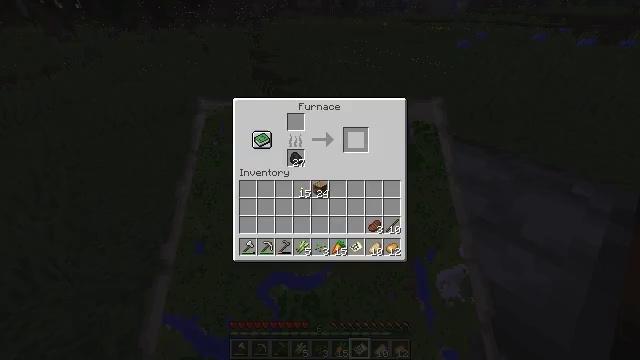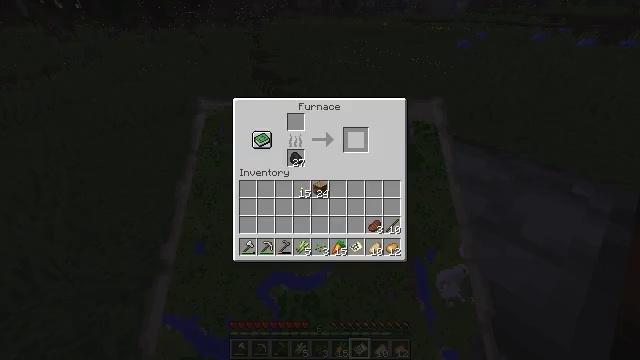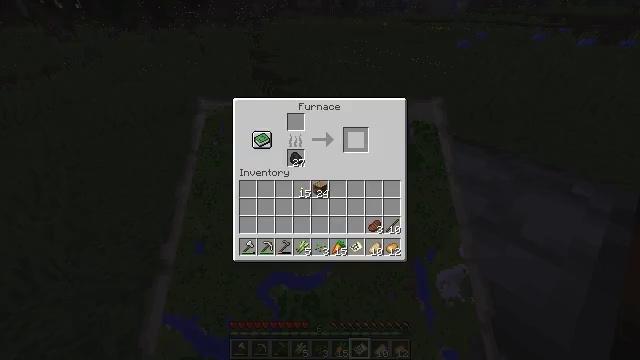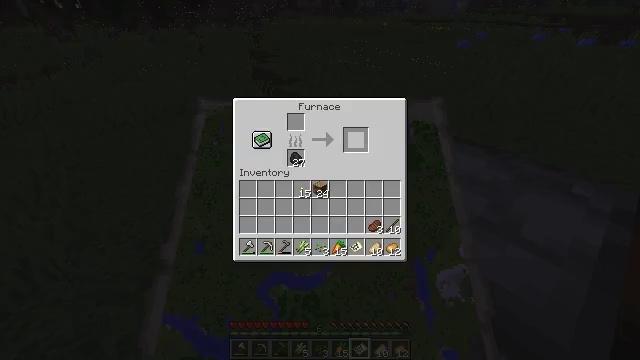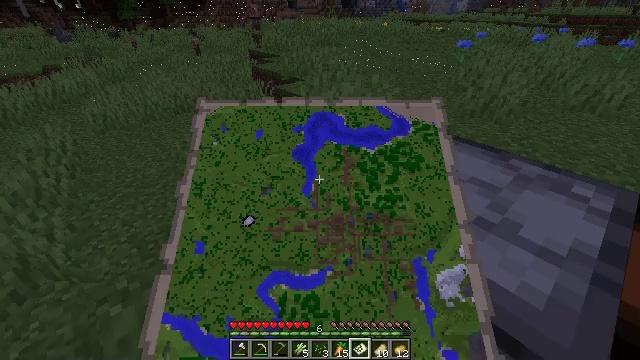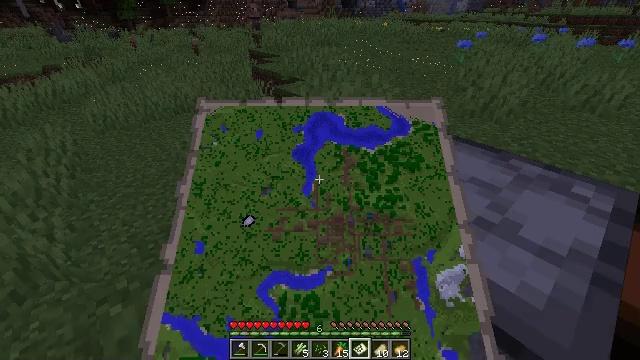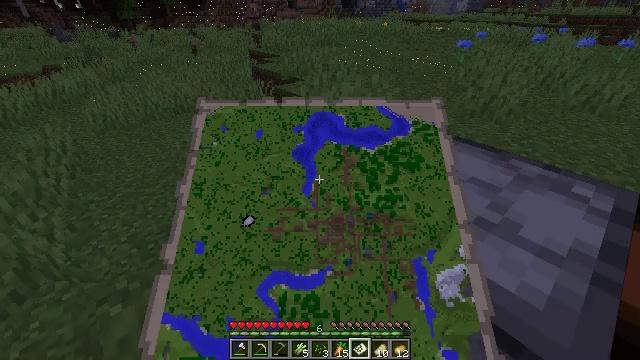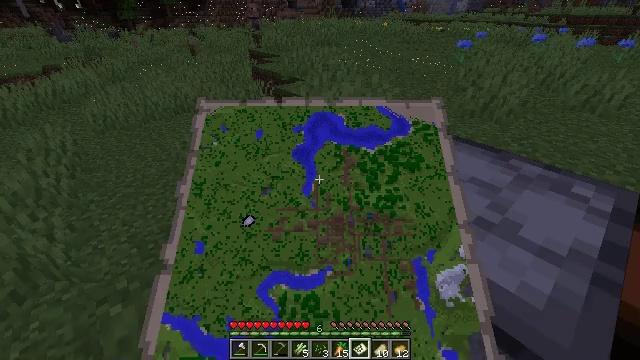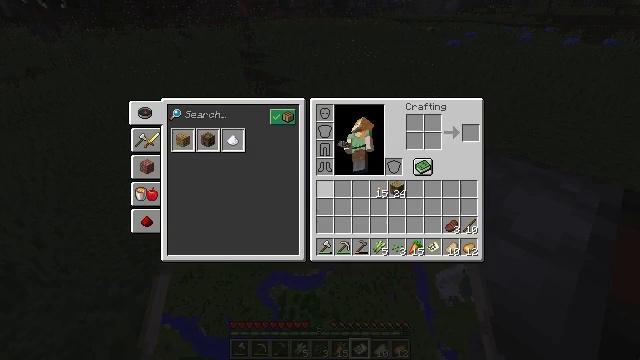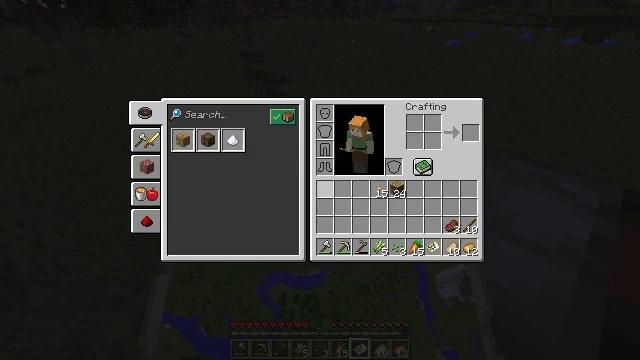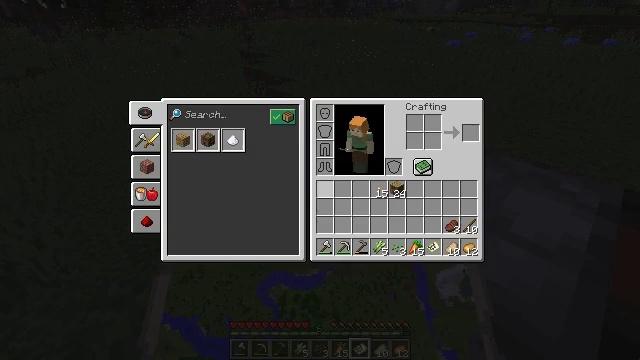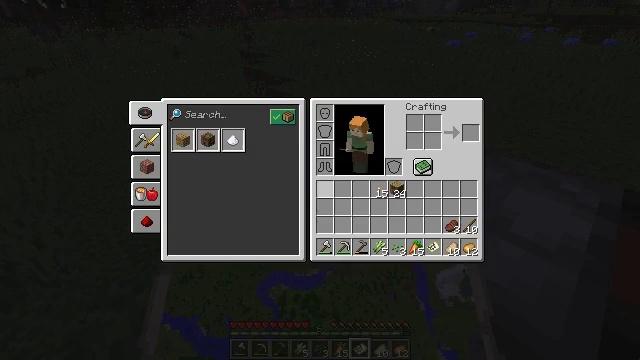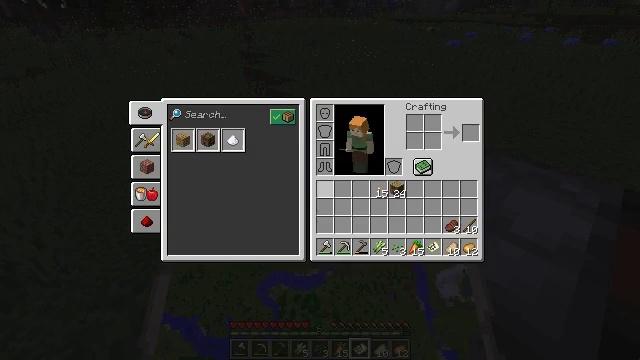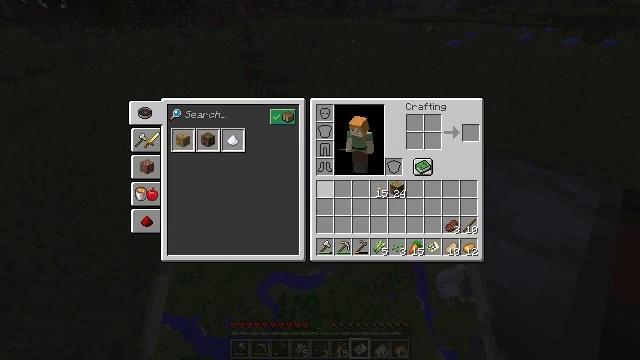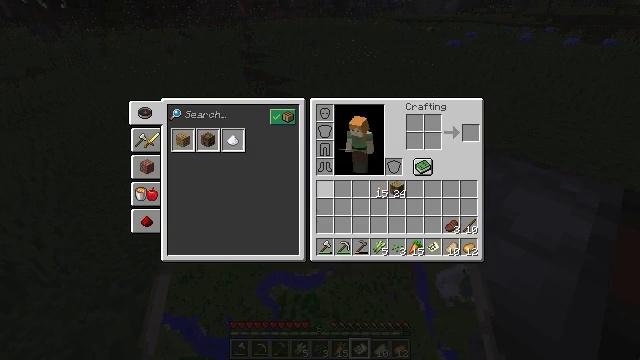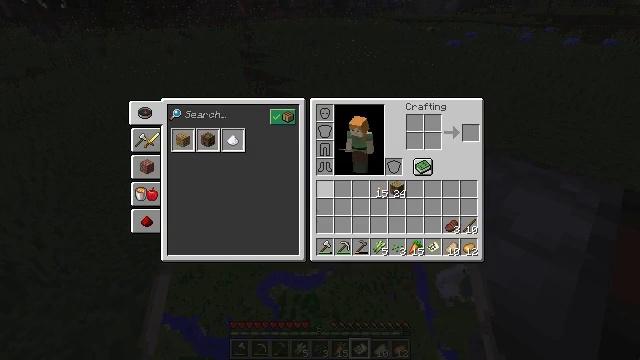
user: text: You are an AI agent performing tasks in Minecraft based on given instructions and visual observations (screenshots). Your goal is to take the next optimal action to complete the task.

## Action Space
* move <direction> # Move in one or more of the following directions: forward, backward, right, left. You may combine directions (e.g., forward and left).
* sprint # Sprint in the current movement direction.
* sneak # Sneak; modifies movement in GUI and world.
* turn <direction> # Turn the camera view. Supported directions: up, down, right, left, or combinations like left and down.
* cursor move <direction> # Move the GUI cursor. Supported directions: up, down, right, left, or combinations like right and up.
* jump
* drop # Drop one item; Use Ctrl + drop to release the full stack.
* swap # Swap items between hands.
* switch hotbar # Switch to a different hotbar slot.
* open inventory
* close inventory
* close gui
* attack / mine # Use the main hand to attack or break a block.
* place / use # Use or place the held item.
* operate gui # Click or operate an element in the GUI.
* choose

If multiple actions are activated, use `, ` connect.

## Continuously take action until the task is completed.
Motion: motion action
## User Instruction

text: Combine ingredients to craft wheat.
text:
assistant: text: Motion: sneak, open gui
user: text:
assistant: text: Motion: sneak
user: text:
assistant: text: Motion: no_op
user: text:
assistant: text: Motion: no_op
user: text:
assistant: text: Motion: close gui
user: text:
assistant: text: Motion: no_op
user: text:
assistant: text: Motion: no_op
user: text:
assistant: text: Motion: turn right, open inventory
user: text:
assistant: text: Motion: open inventory
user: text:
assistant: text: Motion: open inventory
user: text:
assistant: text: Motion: no_op
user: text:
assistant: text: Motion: no_op
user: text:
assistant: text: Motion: no_op
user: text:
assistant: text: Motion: no_op
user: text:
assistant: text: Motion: no_op
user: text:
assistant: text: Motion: no_op
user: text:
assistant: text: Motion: no_op
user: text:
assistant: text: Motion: no_op
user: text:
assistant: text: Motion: no_op
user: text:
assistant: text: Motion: switch to hotbar 1
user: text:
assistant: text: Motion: switch to hotbar 1
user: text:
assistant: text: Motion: switch to hotbar 1
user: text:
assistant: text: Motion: no_op
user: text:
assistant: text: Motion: move forward, turn left
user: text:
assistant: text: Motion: move forward, turn left and down
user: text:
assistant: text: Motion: move forward, turn left
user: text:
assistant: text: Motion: move forward
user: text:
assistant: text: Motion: move forward
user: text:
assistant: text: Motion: turn down, use / place
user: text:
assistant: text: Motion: turn right and down, use / place